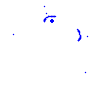
Particle: proton